Question: I'm new to AngularJS and am trying to move from purely server-side to making the magic happen in real time with AngularJS on the front-end.
I have a user that can have multiple permissions. When creating a new user, you can select multiple checkboxes, all that works fine. I'm having trouble repopulating the checkboxes for when the user wants to make a change to the user's permissions.
I am using the checklist-model directives, found here <URL>
In the database, I have a users, permissions, and users_permissions tables.
'''
public function show($id)
{
$user = User::with('permissions')->find($id);
return $user;
}
'''
'''
Users.controller('UserController', ['$scope', '$routeParams', 'User', 'Permission', function($scope, $routeParams, User, Permission) {
$scope.user = User.get({ id: $routeParams.id });
$scope.permissions = Permission.query();
}]);
'''
Because I attached the permissions to the user on the server-side, when I 'console.log($scope.user)' I get this object

Now for the view
'''
<h4>Manage Permissions</h4>
<div class="form-group">
<label ng-repeat="permission in permissions">
<input type="checkbox" checklist-model="user.permissions" checklist-value="permission.id" class="checkbox-inline">
{{ permission.display_name }}
</label>
</div>
<button class="btn btn-success" type="submit">Save</button>
'''
I thought that I could create an assigned variable in the controller that contained the '$scope.user.permissions.id' and then compare those values against the '$scope.permissions.id' and if they matched then check the checkbox.
When I tried to create '$scope.assigned = $scope.user.permissions.id' and console.log(assigned) then I was just returned undefined.
I'm not sure how to create an array of assigned permissions to compare against the standard permissions, thanks for any advice.
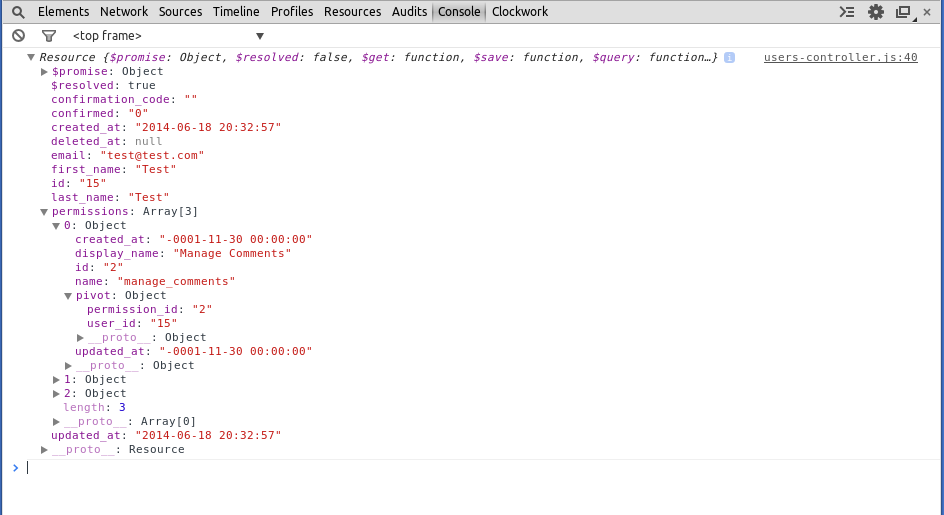
Answer: 'User.get' and 'Permission.query' look like they're using '$resource'. These will return promises that will (if all goes well) resolve to your data rather than returning the data itself. The calls are asynchronous. So you need to pass a function parameter that gets called when the async calls complete.
When you got 'undefined' during the console.log test, it was because in '$scope.user.permissions.id', '$scope.user' is actually a promise ('$q'), not the object you were expecting. You were basically evaluating '$q.permissions.id', which is undefined.
'''
User.get({ id: $routeParams.id }, function(user) { $scope.user = user; });
Permission.query(function(permissions) { $scope.permissions = permissions; });
'''
Or you can try something like this (not 100% sure on this one)
'''
$q.all(
User.get({ id: $routeParams.id });
Permission.query();
).then(function(user, permissions) { $scope.user = user, $scope.permissions = permissions });
'''
See below for more details on how you can chain actions to the 'User.get()' and 'Permission.query()' calls:
- <URL>